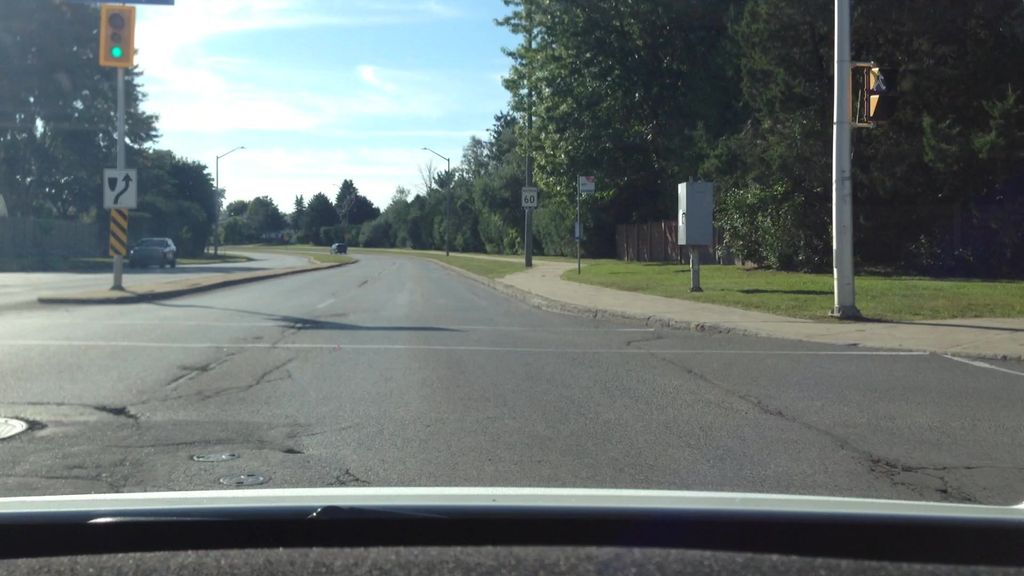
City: ottawa-gatineau